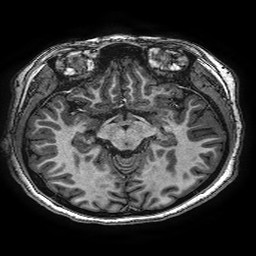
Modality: T1w
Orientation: coronal
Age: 15
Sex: female
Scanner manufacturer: ge
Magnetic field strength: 3 T
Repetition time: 0.00766 s
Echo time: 0.003476 s